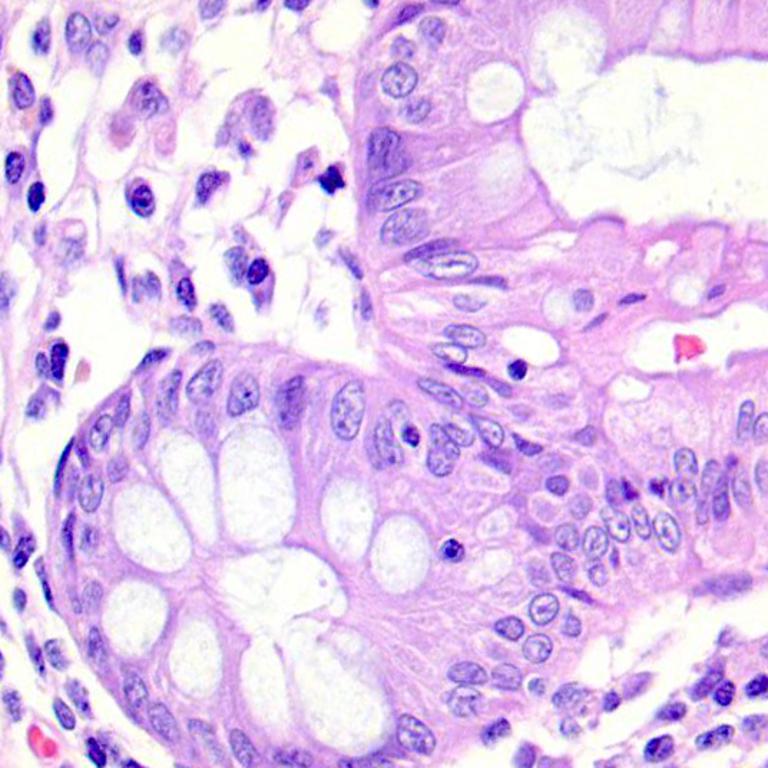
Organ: colon
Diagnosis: benign